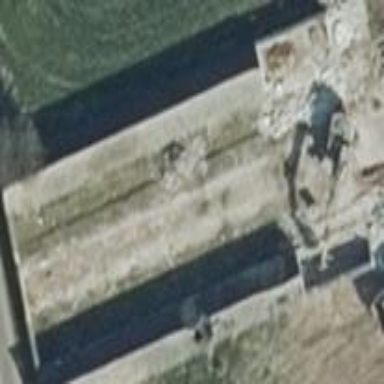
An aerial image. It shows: Bunker silo.